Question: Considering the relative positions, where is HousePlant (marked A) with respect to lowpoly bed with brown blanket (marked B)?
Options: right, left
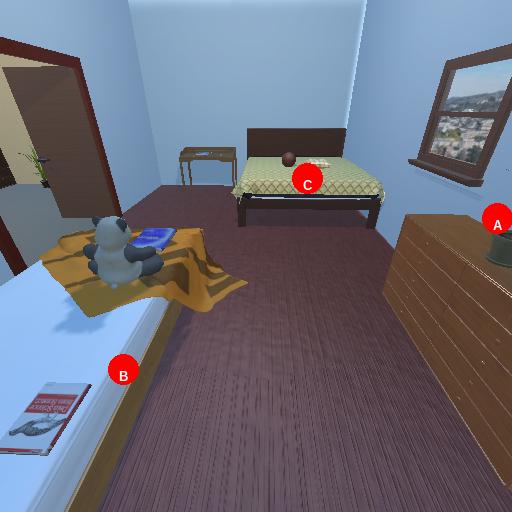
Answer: right